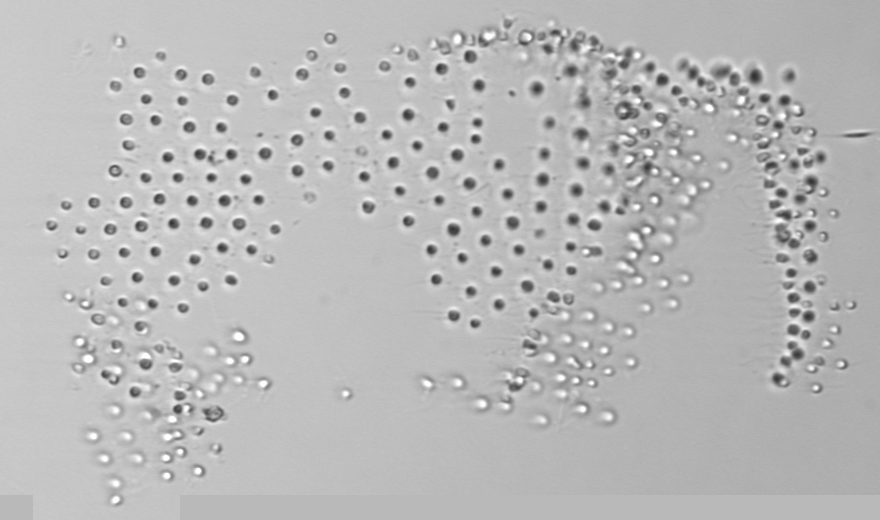
Label: Parvicorbicula_socialis